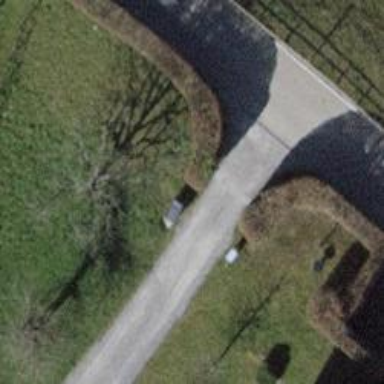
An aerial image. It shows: Service road with gravel surface.